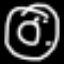
Label: donut